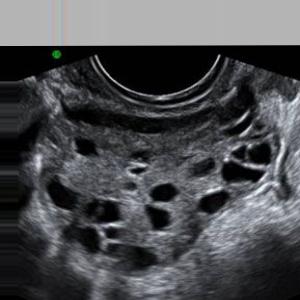
Label: infected